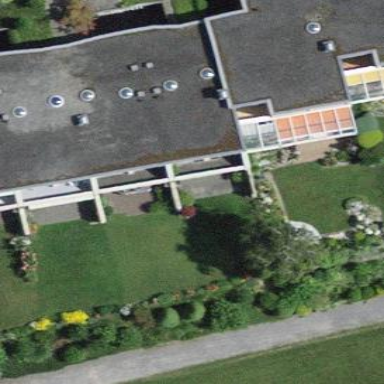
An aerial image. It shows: Terrace building.